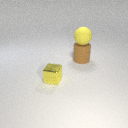
large yellow rubber sphere above large brown rubber cylinder